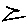
Label: zigzag